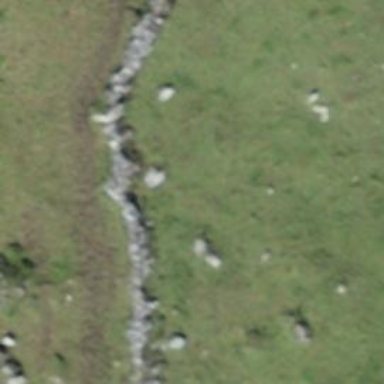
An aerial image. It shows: Dry stone wall barrier.